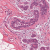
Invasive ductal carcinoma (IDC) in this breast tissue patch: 0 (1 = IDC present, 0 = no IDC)